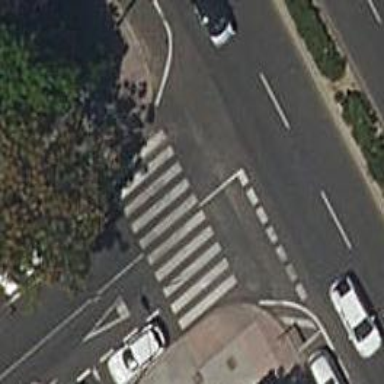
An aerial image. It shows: Uncontrolled road crossing.